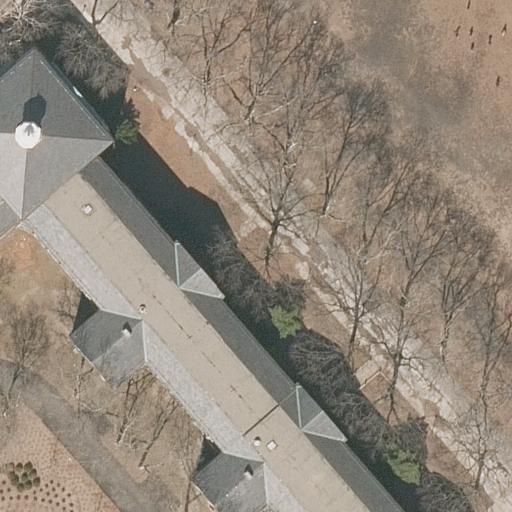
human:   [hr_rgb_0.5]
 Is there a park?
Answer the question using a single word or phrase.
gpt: yes

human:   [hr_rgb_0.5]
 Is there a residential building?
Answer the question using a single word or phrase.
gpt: yes

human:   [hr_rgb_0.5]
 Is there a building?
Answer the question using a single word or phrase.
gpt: yes

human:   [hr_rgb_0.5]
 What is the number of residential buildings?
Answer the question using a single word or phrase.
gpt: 1

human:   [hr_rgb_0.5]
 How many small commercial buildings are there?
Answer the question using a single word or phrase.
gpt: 0

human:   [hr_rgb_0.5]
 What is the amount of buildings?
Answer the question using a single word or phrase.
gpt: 1

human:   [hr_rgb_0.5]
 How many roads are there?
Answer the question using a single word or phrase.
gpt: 3

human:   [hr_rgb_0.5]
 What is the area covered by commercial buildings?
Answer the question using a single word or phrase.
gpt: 0m2

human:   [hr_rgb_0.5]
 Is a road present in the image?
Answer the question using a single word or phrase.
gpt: yes

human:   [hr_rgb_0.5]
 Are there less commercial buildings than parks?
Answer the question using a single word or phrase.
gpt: yes

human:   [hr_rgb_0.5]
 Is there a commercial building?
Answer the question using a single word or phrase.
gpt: no

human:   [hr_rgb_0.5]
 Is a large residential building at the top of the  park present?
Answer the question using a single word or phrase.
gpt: no

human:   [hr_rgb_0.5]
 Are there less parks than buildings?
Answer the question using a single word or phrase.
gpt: no

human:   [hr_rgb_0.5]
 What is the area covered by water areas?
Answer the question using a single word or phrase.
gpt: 0m2

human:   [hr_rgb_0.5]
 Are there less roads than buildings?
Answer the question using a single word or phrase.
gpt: no

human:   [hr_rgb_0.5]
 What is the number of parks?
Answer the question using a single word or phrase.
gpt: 1

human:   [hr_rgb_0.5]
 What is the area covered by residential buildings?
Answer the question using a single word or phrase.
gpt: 1343m2

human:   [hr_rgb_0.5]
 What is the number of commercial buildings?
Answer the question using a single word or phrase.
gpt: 0

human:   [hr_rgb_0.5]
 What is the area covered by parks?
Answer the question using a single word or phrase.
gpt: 7693m2

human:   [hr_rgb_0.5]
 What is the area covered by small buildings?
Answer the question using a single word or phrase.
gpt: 0m2

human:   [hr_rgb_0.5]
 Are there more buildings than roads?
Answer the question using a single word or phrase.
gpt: no

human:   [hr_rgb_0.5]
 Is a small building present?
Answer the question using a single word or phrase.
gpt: no

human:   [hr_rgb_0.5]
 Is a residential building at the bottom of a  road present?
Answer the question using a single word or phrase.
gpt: yes

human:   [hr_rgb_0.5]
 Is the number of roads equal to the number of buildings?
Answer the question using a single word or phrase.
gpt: no

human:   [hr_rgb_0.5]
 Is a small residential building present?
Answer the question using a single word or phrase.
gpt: no

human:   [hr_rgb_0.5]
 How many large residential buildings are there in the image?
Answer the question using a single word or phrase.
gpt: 1

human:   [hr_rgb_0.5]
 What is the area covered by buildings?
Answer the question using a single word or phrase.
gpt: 1343m2

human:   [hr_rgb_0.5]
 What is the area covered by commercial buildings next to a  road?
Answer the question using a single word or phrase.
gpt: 0m2

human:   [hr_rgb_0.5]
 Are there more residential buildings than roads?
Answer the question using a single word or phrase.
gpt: no

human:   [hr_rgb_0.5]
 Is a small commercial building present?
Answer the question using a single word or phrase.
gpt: no

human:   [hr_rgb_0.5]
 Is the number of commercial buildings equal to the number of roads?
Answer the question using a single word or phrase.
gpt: no

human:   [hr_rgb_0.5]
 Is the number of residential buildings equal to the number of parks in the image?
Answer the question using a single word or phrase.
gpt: yes

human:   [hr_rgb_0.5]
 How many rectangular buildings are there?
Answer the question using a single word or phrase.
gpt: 0

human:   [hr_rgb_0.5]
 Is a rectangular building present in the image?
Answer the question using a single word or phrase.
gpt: no

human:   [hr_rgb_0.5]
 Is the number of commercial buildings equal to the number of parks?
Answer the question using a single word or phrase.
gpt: no

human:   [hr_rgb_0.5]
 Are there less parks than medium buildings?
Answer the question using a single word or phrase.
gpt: no

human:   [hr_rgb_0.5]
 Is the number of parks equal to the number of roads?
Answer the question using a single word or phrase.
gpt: no

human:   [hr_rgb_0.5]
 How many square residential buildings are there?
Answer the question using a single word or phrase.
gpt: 0

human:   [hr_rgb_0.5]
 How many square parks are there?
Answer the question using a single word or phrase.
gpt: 0

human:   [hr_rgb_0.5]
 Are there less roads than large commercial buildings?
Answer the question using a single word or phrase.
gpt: no

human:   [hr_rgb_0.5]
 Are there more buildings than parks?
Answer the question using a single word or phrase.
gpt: no

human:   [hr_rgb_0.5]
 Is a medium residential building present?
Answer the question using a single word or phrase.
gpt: no

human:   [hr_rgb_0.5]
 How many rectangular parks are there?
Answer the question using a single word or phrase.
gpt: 1

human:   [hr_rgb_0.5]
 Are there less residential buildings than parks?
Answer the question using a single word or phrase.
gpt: no

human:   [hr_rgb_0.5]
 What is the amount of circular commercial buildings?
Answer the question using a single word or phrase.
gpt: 0

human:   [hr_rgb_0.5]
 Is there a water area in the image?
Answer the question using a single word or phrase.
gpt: no

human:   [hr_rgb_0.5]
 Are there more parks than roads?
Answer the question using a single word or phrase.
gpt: no

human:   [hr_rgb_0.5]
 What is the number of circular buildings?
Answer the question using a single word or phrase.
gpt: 0

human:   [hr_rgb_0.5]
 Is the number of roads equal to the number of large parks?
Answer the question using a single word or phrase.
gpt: no

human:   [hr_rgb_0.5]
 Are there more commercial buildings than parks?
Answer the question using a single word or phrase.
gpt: no

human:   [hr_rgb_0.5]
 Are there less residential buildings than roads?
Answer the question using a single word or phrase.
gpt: yes

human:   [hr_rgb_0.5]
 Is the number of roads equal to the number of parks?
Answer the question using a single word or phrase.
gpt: no

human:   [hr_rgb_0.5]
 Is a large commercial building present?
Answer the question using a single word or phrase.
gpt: no

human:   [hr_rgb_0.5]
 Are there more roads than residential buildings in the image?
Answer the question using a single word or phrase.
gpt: yes

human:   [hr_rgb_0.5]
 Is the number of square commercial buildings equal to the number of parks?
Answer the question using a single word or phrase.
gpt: no

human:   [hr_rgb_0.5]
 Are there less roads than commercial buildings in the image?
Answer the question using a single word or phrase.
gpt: no

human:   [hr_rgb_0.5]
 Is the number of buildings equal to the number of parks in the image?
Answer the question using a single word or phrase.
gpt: yes

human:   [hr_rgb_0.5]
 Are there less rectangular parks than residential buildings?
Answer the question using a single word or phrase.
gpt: no

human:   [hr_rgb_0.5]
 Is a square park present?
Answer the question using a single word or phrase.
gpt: no

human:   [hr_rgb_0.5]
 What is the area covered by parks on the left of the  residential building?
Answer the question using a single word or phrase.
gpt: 7693m2

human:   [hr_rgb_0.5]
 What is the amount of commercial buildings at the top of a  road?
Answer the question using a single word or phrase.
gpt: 0

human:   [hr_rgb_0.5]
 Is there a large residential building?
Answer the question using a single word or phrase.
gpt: yes

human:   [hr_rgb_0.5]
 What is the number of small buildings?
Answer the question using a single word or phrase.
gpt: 0

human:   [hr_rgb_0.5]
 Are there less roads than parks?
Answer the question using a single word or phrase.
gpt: no